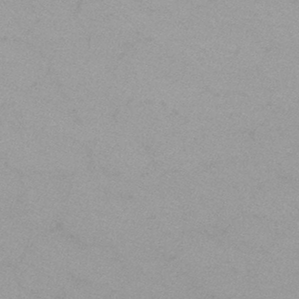
Label: frost